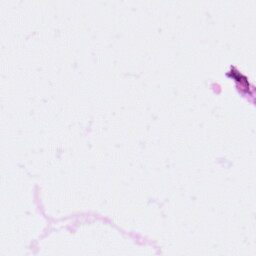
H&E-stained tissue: Pancreatic